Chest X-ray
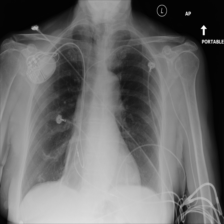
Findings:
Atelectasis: negative
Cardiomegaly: negative
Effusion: negative
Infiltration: negative
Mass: negative
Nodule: negative
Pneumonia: negative
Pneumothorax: negative
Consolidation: negative
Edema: negative
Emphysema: negative
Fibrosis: negative
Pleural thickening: negative
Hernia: negative